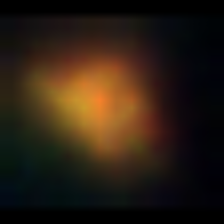
Taxon: NanoPlankton
Group: Other